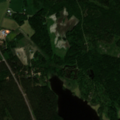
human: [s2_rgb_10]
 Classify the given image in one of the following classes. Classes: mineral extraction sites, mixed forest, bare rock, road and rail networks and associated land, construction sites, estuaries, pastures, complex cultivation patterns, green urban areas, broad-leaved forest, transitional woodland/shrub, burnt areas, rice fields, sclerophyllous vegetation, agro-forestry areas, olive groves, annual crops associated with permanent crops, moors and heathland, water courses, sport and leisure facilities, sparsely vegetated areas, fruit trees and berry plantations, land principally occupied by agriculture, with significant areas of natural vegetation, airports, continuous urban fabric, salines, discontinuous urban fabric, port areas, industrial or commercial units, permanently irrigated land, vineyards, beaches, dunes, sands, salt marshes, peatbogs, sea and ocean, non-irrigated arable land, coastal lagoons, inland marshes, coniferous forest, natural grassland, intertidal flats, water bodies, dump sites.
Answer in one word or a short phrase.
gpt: non-irrigated arable land, coniferous forest, mixed forest, water bodies